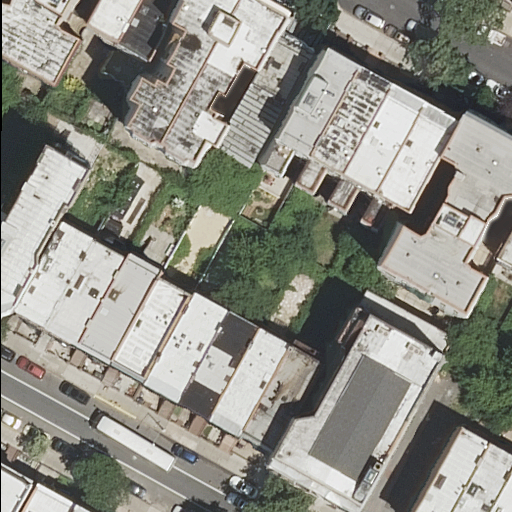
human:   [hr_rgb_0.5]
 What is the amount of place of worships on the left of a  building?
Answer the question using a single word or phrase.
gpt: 1

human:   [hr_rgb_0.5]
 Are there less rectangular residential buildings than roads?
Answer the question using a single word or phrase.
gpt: no

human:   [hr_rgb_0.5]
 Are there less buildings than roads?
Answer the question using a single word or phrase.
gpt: no

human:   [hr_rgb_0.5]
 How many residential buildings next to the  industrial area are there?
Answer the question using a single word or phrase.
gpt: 29

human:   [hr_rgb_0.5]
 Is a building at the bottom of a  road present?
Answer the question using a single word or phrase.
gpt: yes

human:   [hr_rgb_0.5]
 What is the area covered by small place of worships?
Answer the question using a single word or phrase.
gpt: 0m2

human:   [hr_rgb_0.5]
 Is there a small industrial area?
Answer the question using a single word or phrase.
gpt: no

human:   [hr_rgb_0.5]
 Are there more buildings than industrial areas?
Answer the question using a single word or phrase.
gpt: yes

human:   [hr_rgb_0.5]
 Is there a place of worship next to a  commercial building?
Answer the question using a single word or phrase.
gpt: no

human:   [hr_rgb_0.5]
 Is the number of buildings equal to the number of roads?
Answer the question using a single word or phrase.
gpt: no

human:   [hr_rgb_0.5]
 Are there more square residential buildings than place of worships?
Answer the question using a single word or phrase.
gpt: no

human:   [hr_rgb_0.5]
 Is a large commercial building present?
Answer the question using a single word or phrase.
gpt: no

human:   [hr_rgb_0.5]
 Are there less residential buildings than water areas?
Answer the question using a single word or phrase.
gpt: no

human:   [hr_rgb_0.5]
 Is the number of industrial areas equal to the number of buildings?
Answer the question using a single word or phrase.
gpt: no

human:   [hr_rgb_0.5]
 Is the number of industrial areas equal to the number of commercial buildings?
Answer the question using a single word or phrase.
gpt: no

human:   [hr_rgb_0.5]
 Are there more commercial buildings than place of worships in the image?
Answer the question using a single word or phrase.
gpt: no

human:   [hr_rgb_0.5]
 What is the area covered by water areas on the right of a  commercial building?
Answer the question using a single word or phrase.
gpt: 0m2

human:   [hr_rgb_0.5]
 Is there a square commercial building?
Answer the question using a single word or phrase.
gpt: no

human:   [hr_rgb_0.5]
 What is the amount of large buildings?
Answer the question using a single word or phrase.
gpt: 2

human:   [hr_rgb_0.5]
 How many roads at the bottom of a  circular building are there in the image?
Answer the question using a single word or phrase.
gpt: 0

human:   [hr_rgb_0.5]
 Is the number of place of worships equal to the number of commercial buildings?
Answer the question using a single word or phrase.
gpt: no

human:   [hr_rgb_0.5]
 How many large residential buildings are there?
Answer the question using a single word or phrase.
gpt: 2

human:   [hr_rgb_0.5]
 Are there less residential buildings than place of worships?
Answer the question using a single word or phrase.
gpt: no

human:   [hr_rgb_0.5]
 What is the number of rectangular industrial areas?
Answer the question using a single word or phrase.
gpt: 1

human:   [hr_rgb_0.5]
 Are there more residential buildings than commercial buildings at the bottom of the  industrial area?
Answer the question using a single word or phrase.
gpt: yes

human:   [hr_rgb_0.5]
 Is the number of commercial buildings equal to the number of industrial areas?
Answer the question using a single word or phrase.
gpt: no

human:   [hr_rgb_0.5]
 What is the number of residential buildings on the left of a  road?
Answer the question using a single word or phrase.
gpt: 21

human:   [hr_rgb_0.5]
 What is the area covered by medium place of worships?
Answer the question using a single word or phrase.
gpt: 0m2

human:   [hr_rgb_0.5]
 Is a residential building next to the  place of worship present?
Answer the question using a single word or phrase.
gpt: yes

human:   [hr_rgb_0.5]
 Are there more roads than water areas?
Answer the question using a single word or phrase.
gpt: yes

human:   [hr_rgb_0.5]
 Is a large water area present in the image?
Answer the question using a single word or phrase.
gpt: no

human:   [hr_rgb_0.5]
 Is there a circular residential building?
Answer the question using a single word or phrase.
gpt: no

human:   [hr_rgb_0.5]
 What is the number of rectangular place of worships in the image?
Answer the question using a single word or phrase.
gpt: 0

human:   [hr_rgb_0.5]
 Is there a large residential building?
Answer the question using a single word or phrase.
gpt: yes

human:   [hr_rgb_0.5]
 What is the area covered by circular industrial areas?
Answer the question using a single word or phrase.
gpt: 0m2

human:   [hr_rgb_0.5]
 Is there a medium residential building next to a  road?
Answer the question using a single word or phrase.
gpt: yes